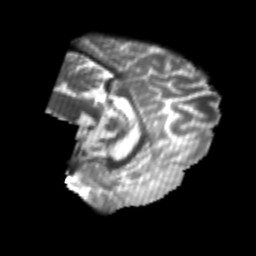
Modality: T2w
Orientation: sagittal
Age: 23
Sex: female
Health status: healthy
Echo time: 0.074 s